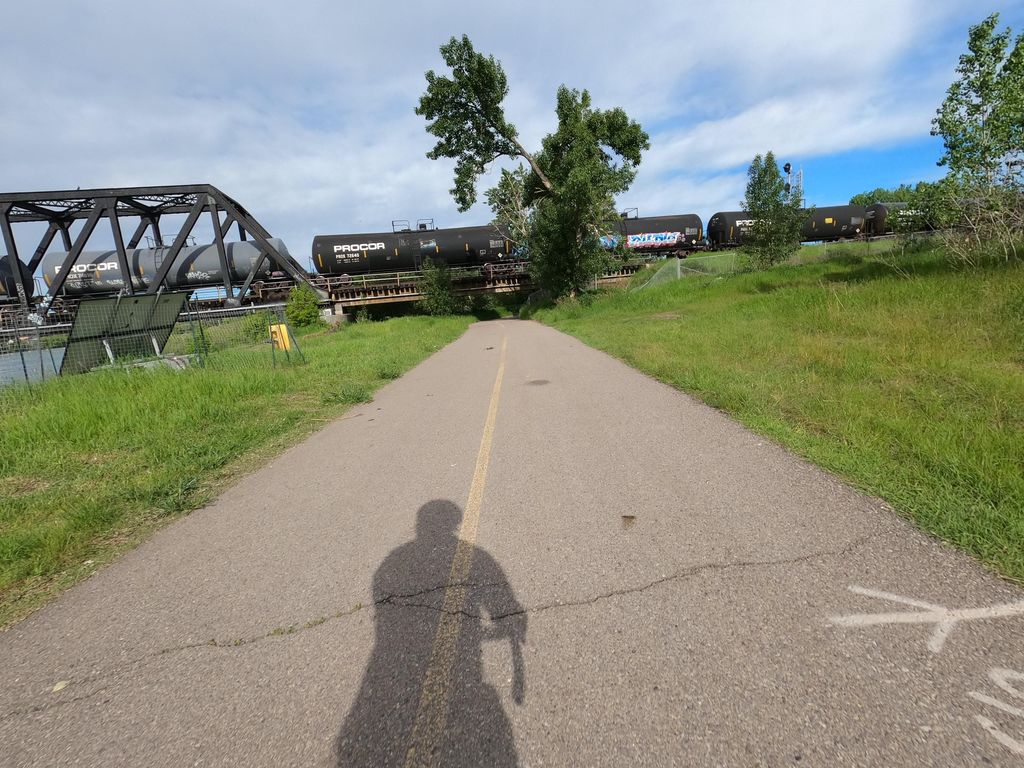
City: calgary